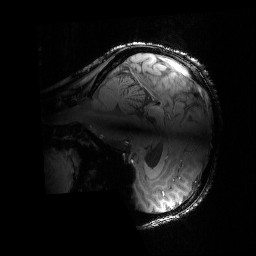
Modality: T1w
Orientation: sagittal
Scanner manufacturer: siemens
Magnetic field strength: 6.98 T
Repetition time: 2.5 s
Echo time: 0.00429 s